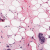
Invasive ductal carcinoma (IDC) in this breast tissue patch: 0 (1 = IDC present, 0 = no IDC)